Interaction volume radius: 5 \u00c5
Interaction volume height: 35 \u00c5
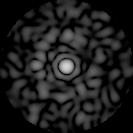
Disorder parameter: 0.8883